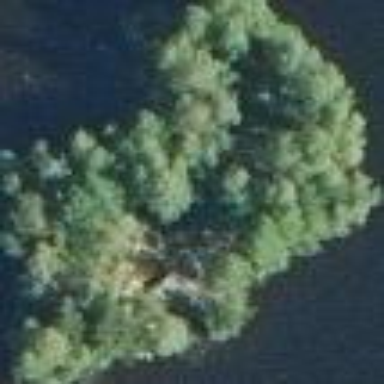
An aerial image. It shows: Islet.